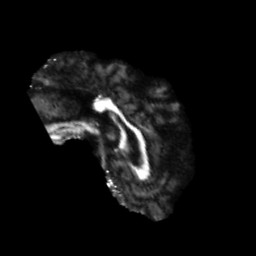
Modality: FA
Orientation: sagittal
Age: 78
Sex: female
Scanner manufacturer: siemens
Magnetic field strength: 3 T
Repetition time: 5.47 s
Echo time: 0.0854 s